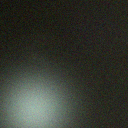
Screen state: off